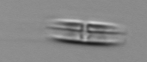
Label: pennate